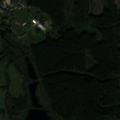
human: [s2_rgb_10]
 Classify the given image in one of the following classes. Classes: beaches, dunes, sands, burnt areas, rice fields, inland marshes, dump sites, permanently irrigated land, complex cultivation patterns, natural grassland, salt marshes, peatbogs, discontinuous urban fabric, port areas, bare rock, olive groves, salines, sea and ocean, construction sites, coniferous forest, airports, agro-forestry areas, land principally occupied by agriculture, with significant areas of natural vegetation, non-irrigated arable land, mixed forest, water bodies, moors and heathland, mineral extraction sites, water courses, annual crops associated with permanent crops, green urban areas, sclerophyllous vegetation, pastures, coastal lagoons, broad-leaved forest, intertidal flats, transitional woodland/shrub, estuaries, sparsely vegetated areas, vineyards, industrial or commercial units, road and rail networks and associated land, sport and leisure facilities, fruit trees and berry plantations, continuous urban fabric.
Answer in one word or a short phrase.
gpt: discontinuous urban fabric, land principally occupied by agriculture, with significant areas of natural vegetation, broad-leaved forest, coniferous forest, transitional woodland/shrub, water bodies